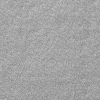
Atmospheric dust classification: not_dusty